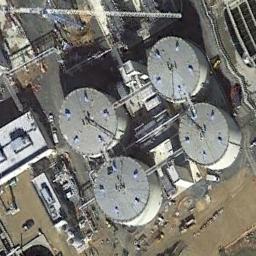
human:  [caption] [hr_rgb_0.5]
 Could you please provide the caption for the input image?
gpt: There are four storage tanks , many buildings and many cars .

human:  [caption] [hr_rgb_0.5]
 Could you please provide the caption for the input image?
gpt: There are two rows of storage tanks, One of which is larger than the others .

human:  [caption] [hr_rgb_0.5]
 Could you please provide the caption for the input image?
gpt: There are four white storage tanks linked at the top of cone roofs by pipes on the bare land .

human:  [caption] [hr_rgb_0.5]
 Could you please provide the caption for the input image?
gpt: There are many buildings of different shapes next to the storage tanks .

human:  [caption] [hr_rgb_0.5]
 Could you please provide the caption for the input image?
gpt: There are some buildings and four storage tanks linking to each other .